Question: When using knockout 2.2.0 with a dropdown box in IE8 we are getting an error. In IE 8 the length of the array is shown as 2 instead of 1. It works fine in IE9 and above and other browsers.
I've put the code in this <URL>.
The UI code looks like:
'''
<script>
function EmailDomain(text, value) {
this.DisplayText = text;
this.Value = value;
}
function VM(){
self.EmailDomains = ko.observableArray([
new EmailDomain("aaa.com", "aaa.com"),
]);
self.SelectedEmailDomain = ko.observable(self.EmailDomains()[0]);
}
</script>
<select data-bind="options: EmailDomains, optionsText: 'DisplayText', value: SelectedEmailDomain"></select>
'''

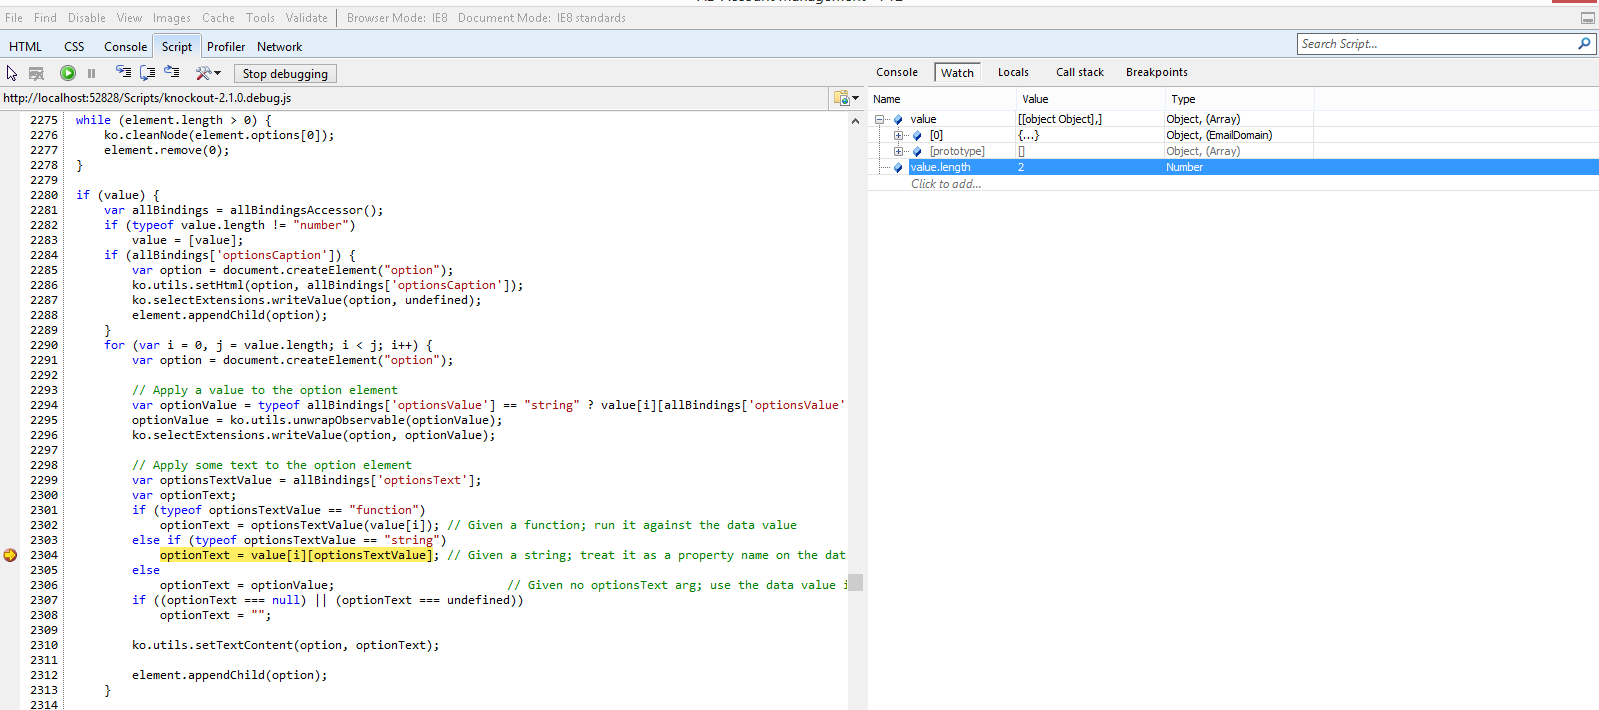
Answer: Haven't had a chance to test this yet as I don't have IE8 on this machine, but it might be because you have an accidental comma at the end of your array that isn't necessary?
'''
self.EmailDomains = ko.observableArray([
new EmailDomain("aaa.com", "aaa.com") // Removed: ,
]);
'''
IE does some crazy things when there are commas out of place so its worth a try!